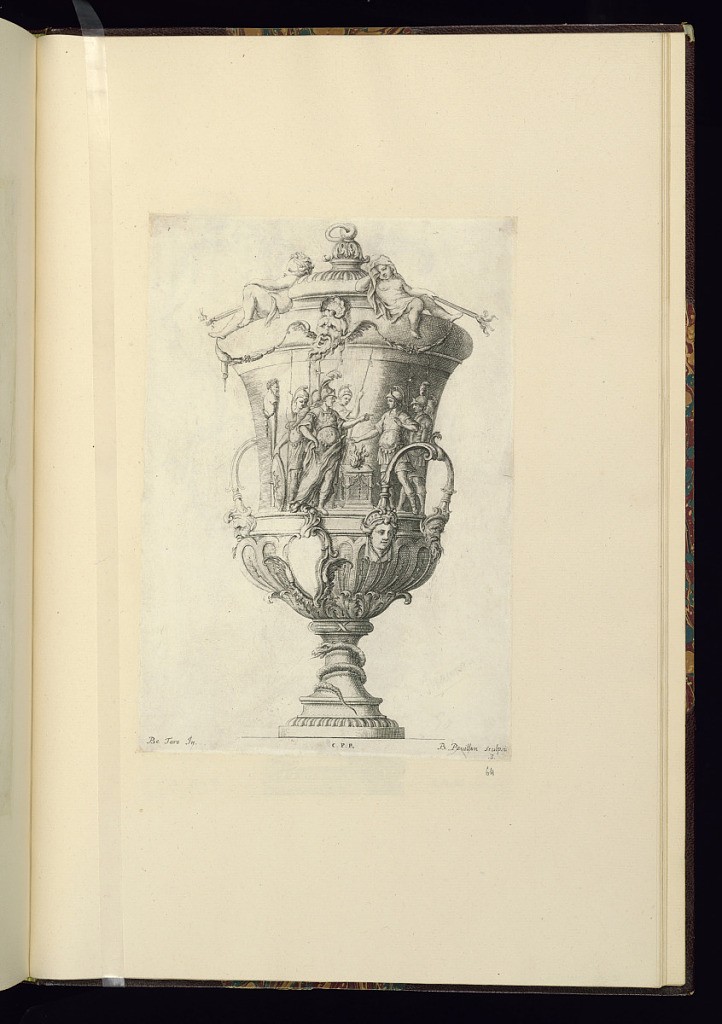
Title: Vase Design
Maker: Jean-Bernard Turreau, French, 1672 - 1731
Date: early 18th century
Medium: Etching on laid paper
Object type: Print
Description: Design for a lidded vase in a krater form on a stem, with grotesque motifs including putti, mascarons (masks), cartouche, fluting, scrolling leaves (rinceaux), a snake, gadrooning, and festoons of leaves. The body of the vase is decorated with a frieze with military figures in classical armor with flames on a pedestal and a herm. The plate is numbered and signed.